Aerial crown-view tile of a tropical tree (Barro Colorado Island, Panama), acquired 20240611:
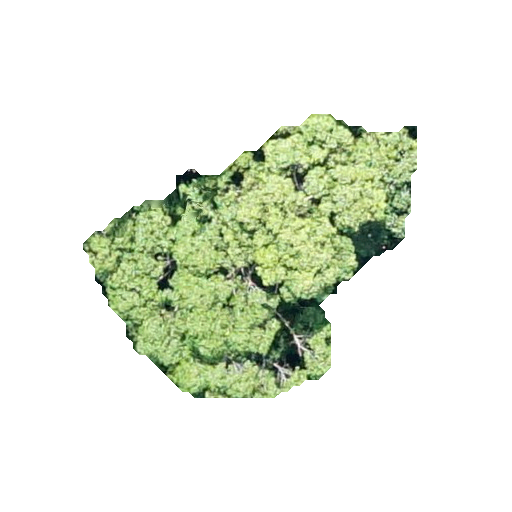
Species: Ocotea leptobotra
GBIF accepted scientific name: Ocotea leptobotra
Crown area: 91.724 m²